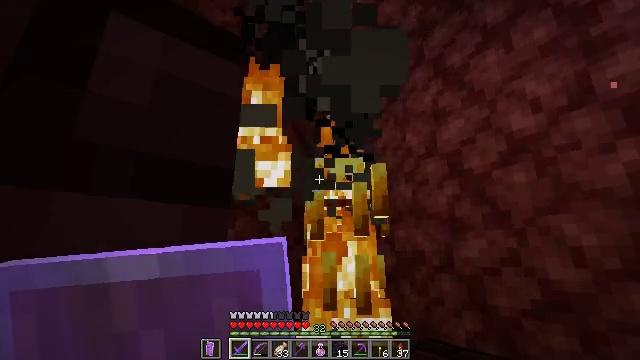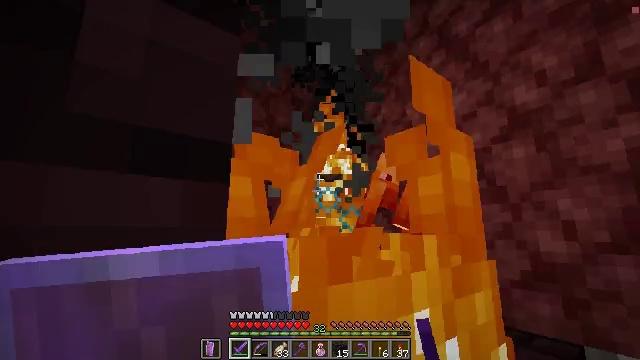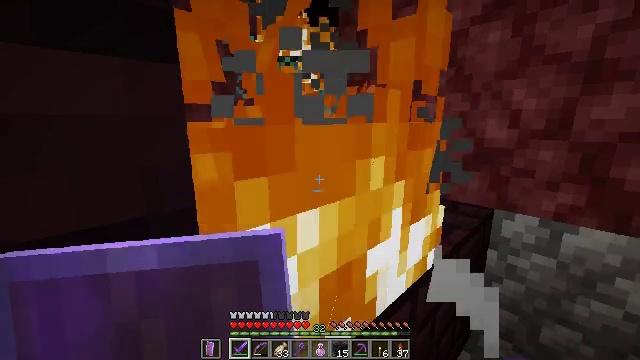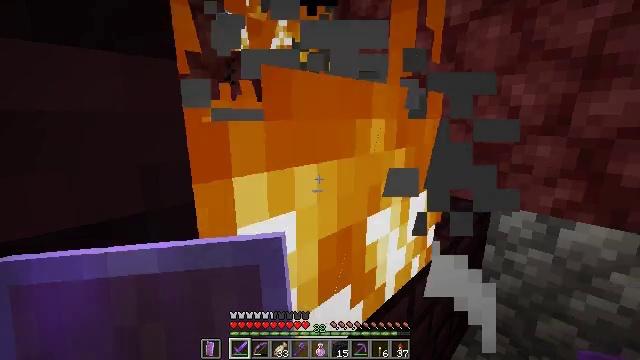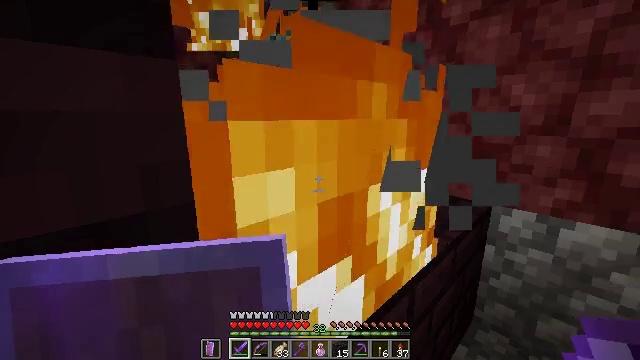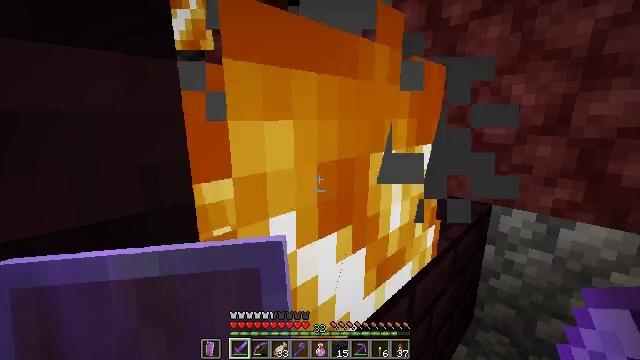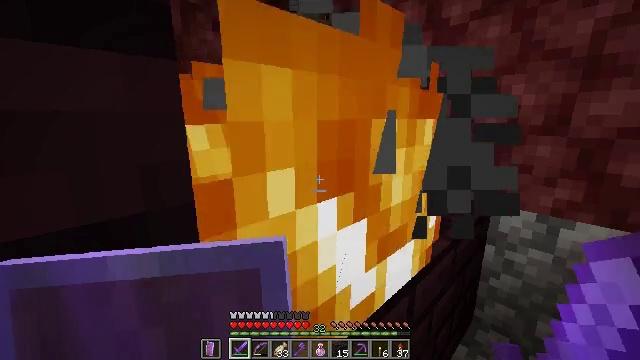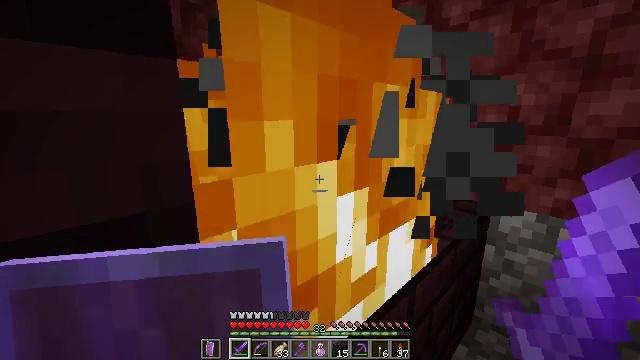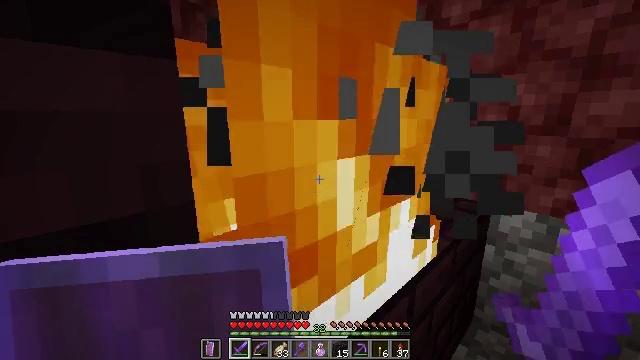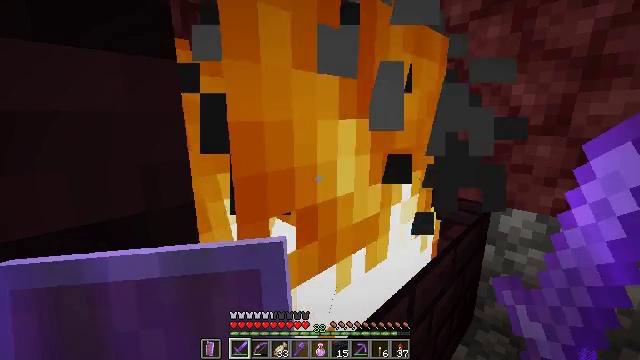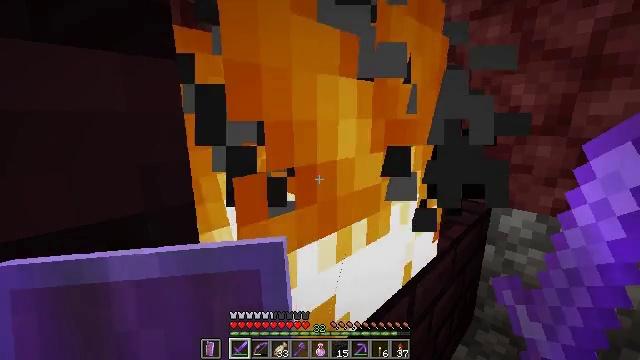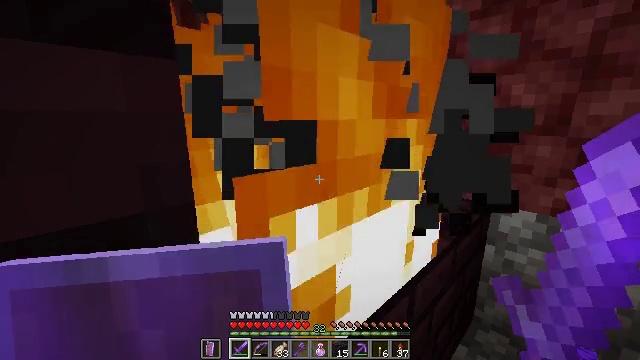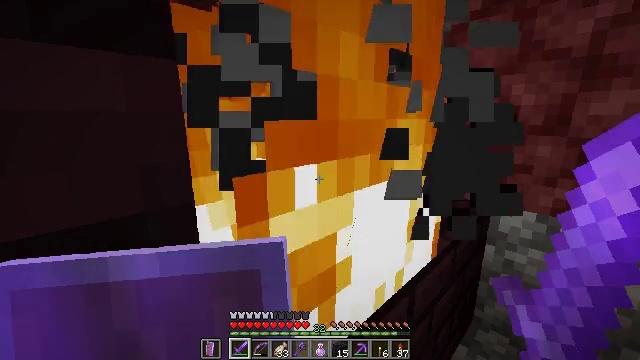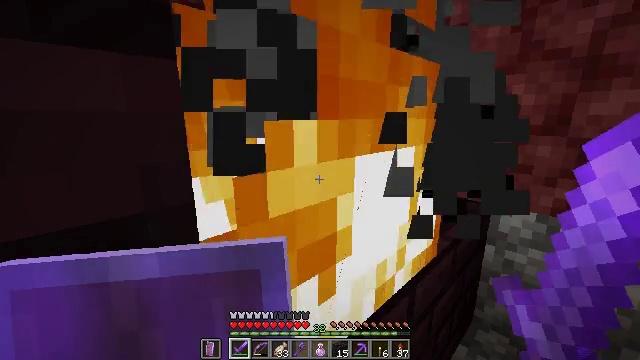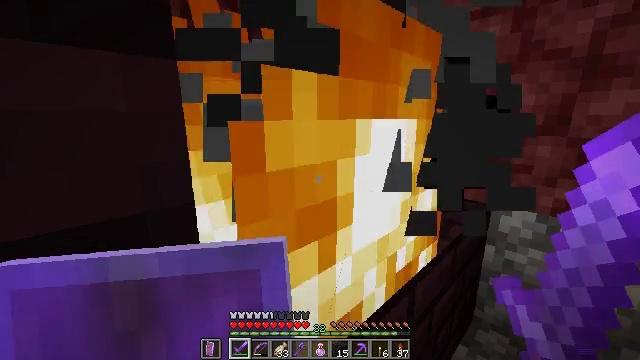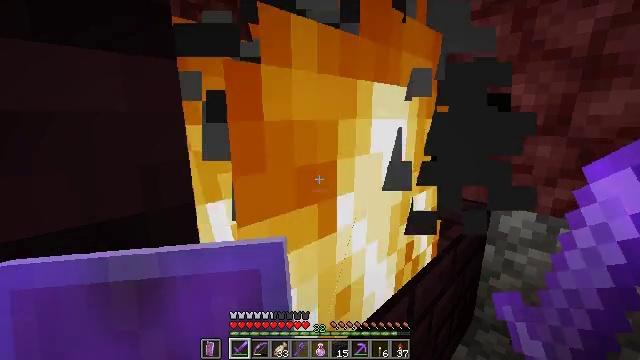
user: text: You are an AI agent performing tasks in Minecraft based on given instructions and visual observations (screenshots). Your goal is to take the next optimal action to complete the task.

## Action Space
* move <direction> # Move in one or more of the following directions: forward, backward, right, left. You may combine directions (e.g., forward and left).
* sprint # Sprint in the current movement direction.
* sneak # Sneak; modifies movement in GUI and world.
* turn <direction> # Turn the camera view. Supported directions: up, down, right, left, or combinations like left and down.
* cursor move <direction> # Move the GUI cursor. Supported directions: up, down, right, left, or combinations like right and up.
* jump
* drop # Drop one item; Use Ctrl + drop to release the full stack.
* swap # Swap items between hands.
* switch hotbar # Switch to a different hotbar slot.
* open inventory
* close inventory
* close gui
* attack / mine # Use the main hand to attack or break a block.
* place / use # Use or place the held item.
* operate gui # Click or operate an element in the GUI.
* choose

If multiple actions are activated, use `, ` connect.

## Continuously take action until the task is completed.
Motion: motion action
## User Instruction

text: Break the fire block.
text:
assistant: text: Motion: turn down, attack / mine
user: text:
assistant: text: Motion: turn right and down
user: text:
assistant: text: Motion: no_op
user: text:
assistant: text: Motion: no_op
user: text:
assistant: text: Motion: no_op
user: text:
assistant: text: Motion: no_op
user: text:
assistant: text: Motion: no_op
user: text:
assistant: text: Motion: no_op
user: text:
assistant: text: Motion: no_op
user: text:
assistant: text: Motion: no_op
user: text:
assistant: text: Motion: no_op
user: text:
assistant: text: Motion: no_op
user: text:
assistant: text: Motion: no_op
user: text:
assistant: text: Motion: no_op
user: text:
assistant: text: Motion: attack / mine
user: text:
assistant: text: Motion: turn left and down, attack / mine
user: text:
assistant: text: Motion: turn down, attack / mine
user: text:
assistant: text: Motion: attack / mine
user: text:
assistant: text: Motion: no_op
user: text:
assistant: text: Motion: no_op
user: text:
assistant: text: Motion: no_op